Interaction volume radius: 5 \u00c5
Interaction volume height: 10 \u00c5
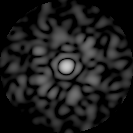
Disorder parameter: 0.8263